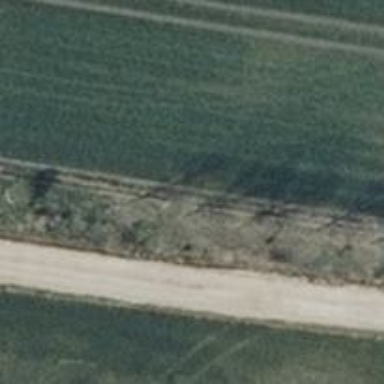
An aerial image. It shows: Row of trees in natural setting.